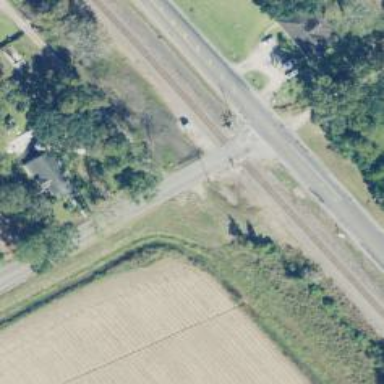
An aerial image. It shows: Railway level crossing.